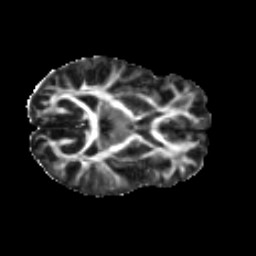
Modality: FA
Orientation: axial
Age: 28
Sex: female
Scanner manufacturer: ge
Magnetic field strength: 3 T
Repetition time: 7.8 s
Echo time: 0.0606 s